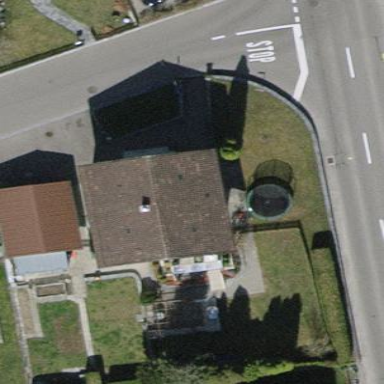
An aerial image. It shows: Gabled roof house.